Question: I have a Rails 4 app which works well in localhost in both dev and production mode.
When I deploy my app to Heroku, it does load for user to sign up. But at the sign up page, select tag seems not to load params from controller. ( which is @universities )
View:
'''
<%= f.select :university_id, options_from_collection_for_select(@universities,"id","name"), {include_blank: true}, {class: "form-control selectpicker show-tick inline", data: {width: 'auto'}} %>
'''
Controller:
'''
@universities = University.all
'''
The sign up page looks like this: Clicking at the selection box does nothing.

Does anyone have similar problems like this? Thanks in advance.
Update #1: Turn out the problem is bootstrap select somehow not opening.
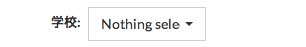
Answer: Finally I got it working by include this following line in application.js file:
'''
//= require bootstrap-sprockets
'''
and these into application.scss:
'''
@import "bootstrap-sprockets";
@import "bootstrap";
'''
I guess this issue is related to bootstrap-sass gem.